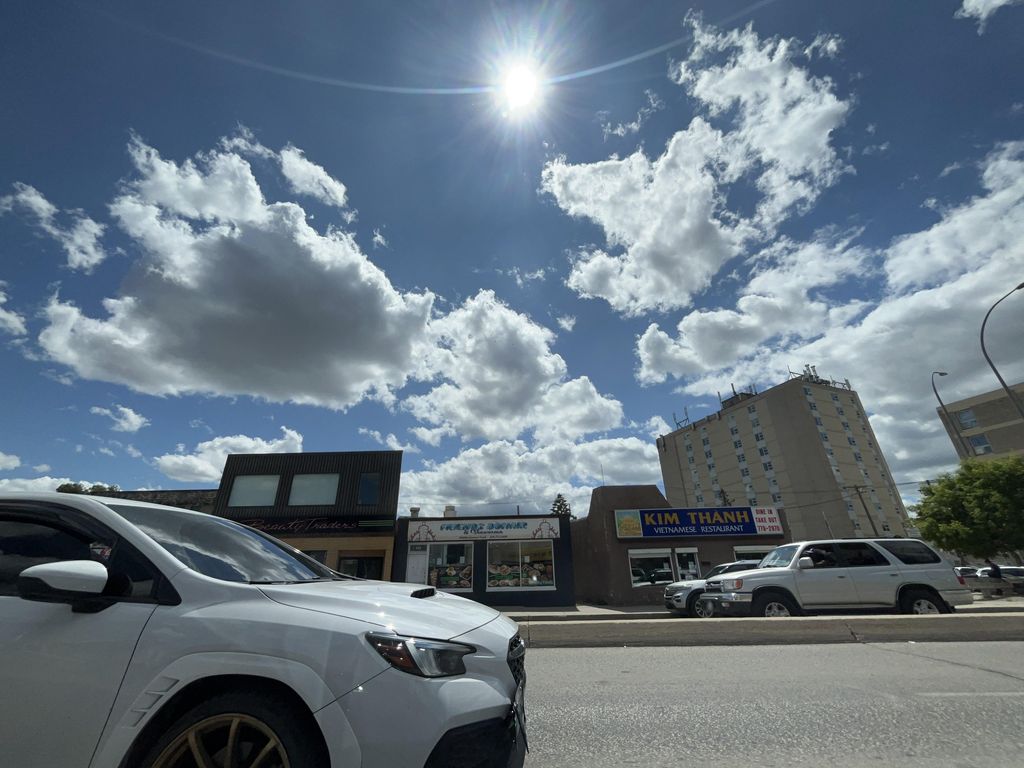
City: winnipeg